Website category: university
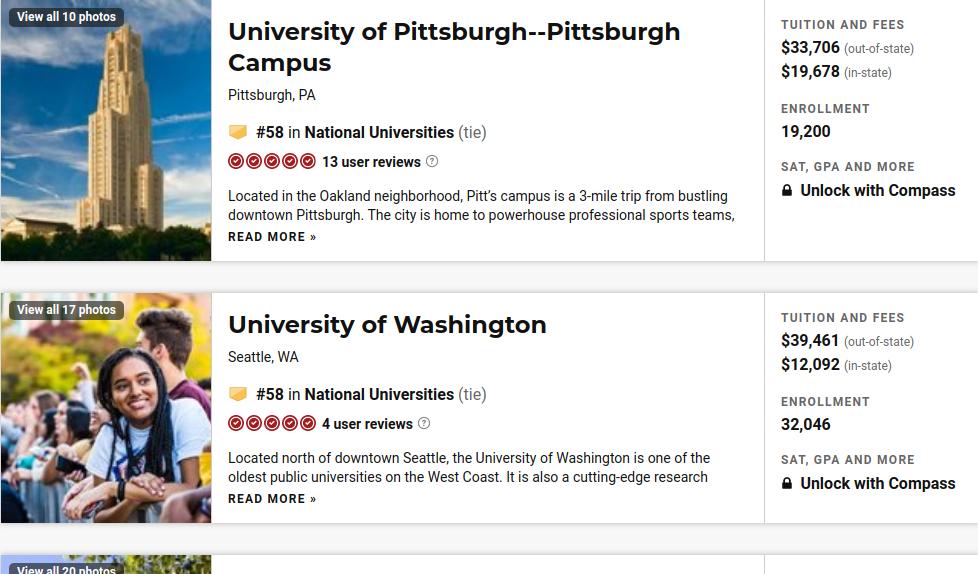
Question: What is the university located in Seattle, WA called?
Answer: University of Washington

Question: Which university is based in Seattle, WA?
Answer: University of Washington

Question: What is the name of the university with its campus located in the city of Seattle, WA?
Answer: University of Washington